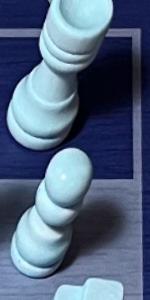
Label: Pawn_White